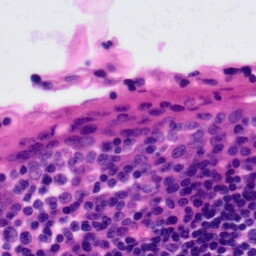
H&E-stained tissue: Tonsil